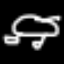
Label: frog